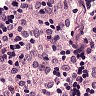
Metastatic tissue present: no